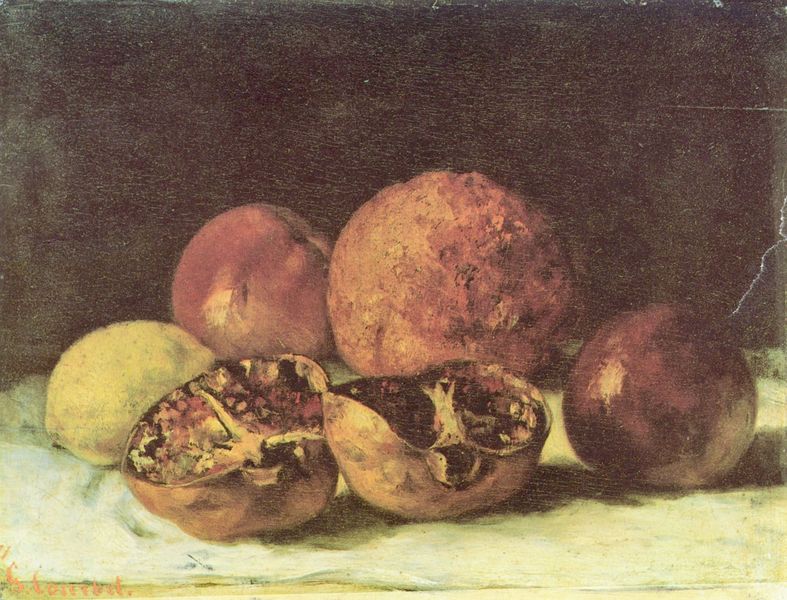
Titel: Granatäpfel
Künstler: Gustave Courbet
Standort: Glasgow
Institution: Art Gallery and Museum
Schlagwörter: blau, dunkel, gemälde, schatten, weiß, gelb, grün, komposition, ocker, braun, flou, frankreich, grau, hell, hintergrund, licht, orange, schwarz, tisch, obst, rot, tuch, beige, wand, barock, schale, fünf, signatur, tischdecke, tischtuch, ast, decke, kontrast, kreis, rund, frucht, früchte, stilleben, stillleben, apfel, wellen, liegen, zwei, violett, monochrom, sigantur, ölgemälde, querformat, brillant, brun, france, glanz, jaune, marron, glänzend, still, birne, vanitas, memento mori, nature morte, hälfte, hälften, offen, runzlig, kerne, schnitt, blanc, noir, weß, knospe, pfirsich, rouge, sombre, küchenstück, granatapfel, pfirsiche, pflaume, zitrone, geöffnet, huntergrund, sechs, mort, ombre, ombres, süß, nature, peinture, bordeaux, halbiert, anordnung, gesund, pomeranze, realisme, chardin, mango, aufschnitt, apfelsine, angeschnitten, sauer, huile, kern, stlleben, fruit, vieux, linge, deux, mur, impressionnisme, tableau, vanite, granatäpfel, pomme, aufgeschnitten, peche, manger, table, drap, pastel, coupe, rond, tissu, aufgebrochen, citron, fruits, poire, temps, gauguin, pommes, cinq, figuratif, morte, cezanne, agrume, clementine, coing, coti, coupee, coupes, fruti, graine, grenade, kerngehäuse, matte, nappe, oobst, ouvert, ouverte, passe, pourri, naturmort, exotique, abime, nape, 1800, maracuja, hintergrund schwarz, 19 jh, stilleben mit früchten, ganatäpfel, hintergrund dunkel, expresisonistisch, grenades, moitié, nourriture, goyave, goyave ouverte, grenade ouverte, fond sombre, sombr, pepins, pepin, c, still life, pourriture, moisi, gaauguin, papaye, citrons, nap, goyage, délicieux, zerteilter granatapfel, obstkerne